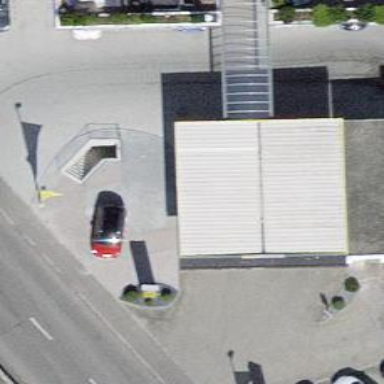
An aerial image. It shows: Fuel station.